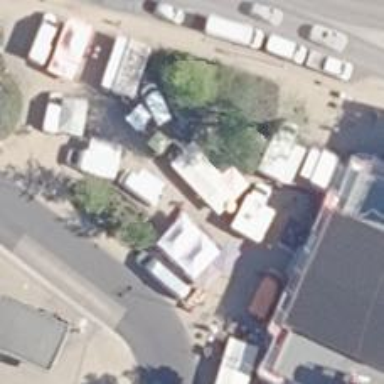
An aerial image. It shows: Marketplace.